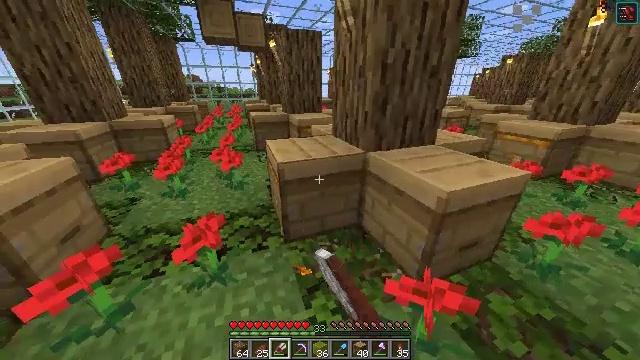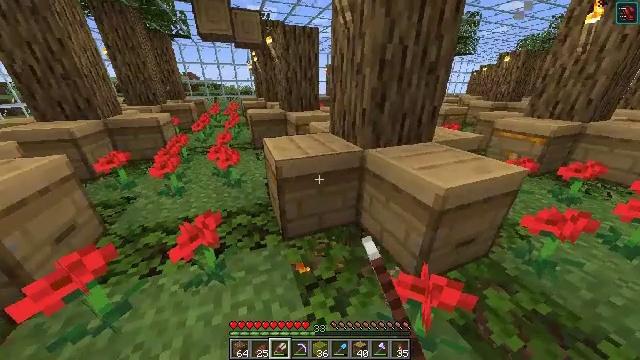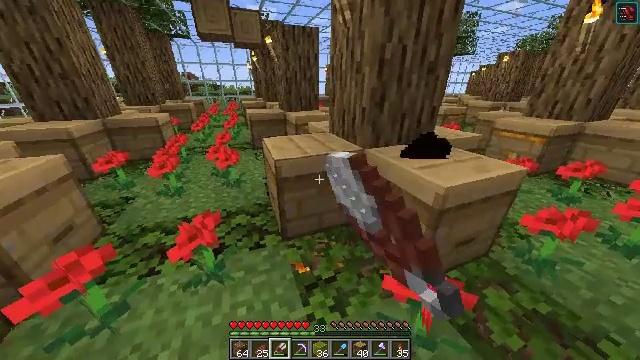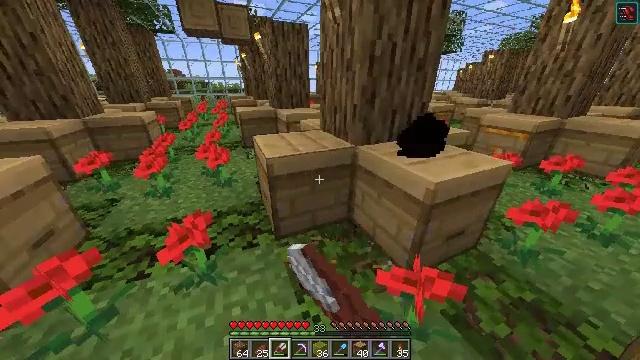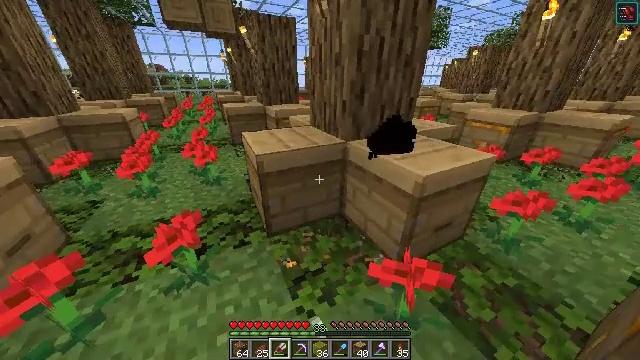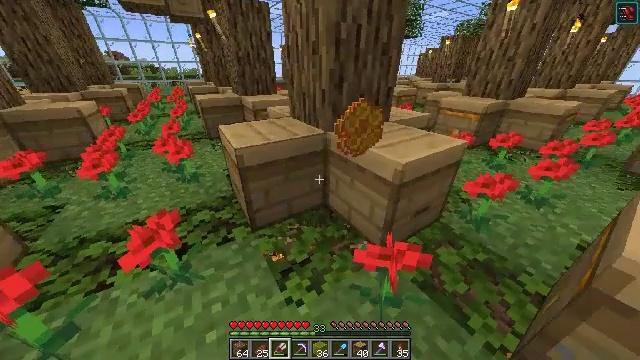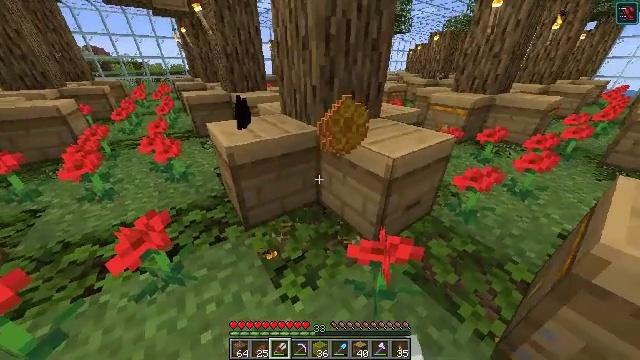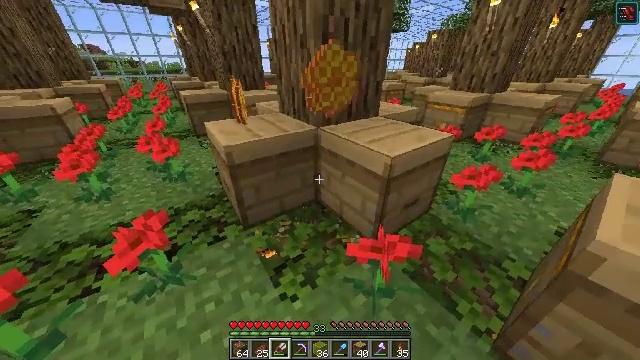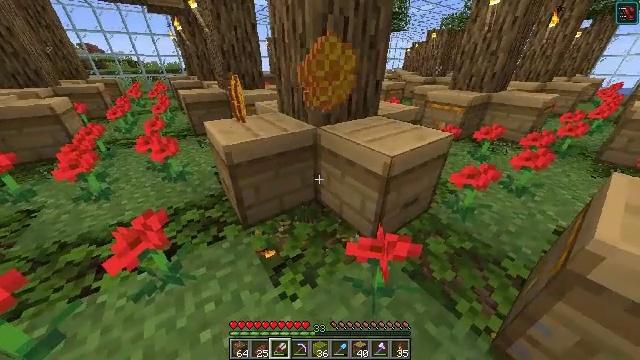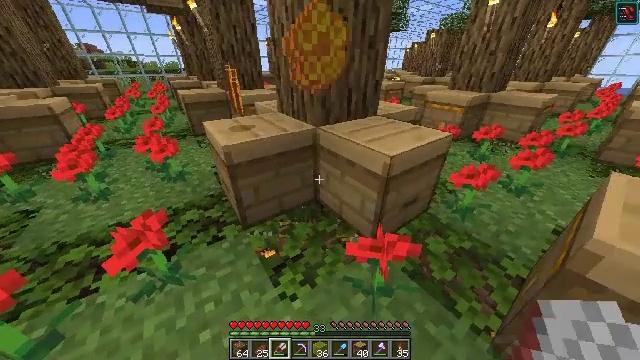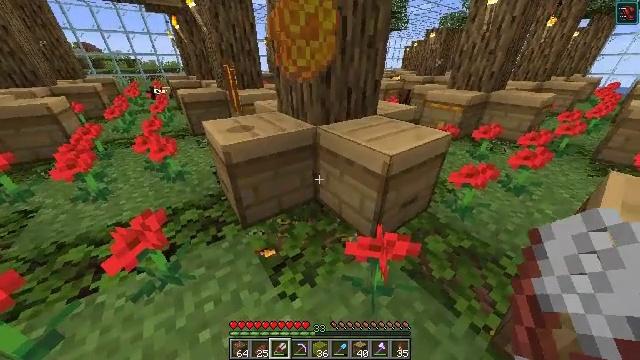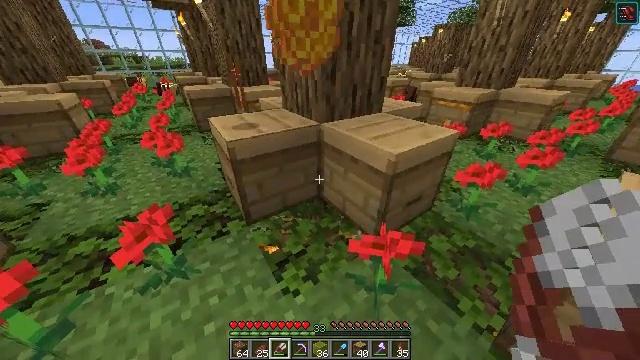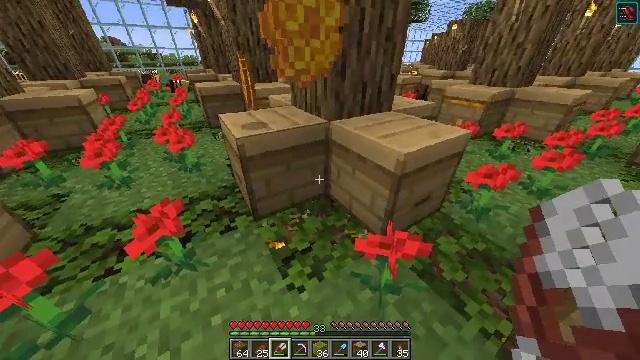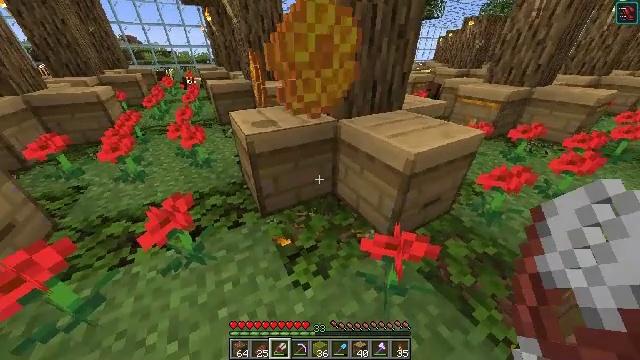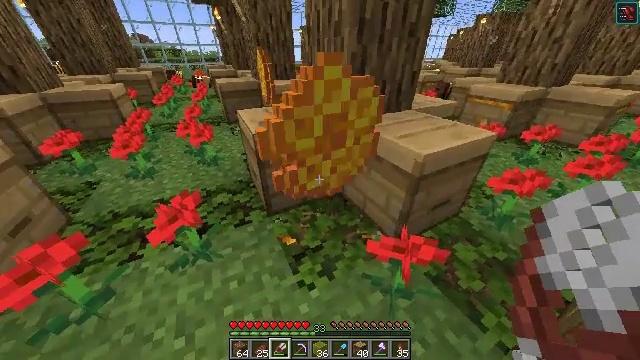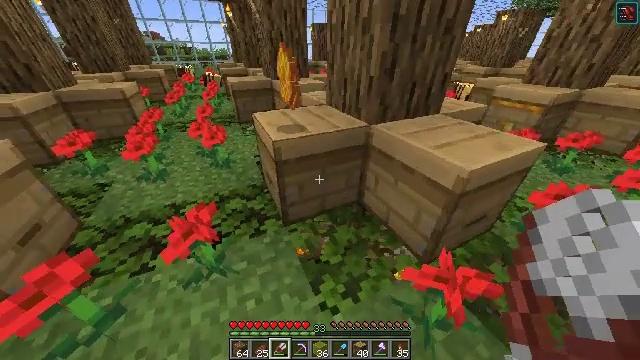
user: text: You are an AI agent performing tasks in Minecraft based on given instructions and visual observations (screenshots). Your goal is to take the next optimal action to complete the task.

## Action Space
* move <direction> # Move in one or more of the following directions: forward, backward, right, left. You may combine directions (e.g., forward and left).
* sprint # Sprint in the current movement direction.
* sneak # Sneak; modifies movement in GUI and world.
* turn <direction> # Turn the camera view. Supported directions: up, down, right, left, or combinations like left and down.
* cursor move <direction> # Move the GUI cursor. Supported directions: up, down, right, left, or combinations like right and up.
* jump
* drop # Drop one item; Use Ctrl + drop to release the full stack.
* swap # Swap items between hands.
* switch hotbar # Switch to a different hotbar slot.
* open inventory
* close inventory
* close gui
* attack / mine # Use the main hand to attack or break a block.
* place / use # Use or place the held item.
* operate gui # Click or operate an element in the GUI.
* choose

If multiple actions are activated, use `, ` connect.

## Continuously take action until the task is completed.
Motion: motion action
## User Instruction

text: Combine 4 honeycombs to form a honeycomb block.
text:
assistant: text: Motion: attack / mine and use / place
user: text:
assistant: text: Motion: attack / mine and use / place
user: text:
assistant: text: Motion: turn right, attack / mine
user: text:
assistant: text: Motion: turn right and down, attack / mine
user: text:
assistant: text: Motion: turn right and down, attack / mine
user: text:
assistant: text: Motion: turn right, attack / mine
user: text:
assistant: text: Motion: attack / mine
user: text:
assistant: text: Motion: attack / mine
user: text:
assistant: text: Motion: attack / mine
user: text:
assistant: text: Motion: attack / mine
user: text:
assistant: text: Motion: turn left, attack / mine
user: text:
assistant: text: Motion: turn left, attack / mine
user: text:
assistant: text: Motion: turn left, attack / mine
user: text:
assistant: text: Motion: move forward and move left, turn left, attack / mine
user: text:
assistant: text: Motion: move forward and move left, turn left, attack / mine
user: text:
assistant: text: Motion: move forward and move left, attack / mine
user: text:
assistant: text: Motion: move forward and move left, attack / mine
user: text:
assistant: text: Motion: attack / mine
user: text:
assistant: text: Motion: attack / mine
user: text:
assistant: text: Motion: attack / mine
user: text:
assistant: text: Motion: attack / mine
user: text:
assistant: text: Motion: turn right, attack / mine
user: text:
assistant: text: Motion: turn right, attack / mine
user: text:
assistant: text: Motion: turn right, attack / mine
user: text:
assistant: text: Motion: attack / mine
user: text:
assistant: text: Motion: attack / mine
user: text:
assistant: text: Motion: attack / mine
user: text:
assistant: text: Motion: attack / mine
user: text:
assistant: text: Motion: move forward and move left, attack / mine
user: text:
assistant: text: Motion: move forward and move left, attack / mine